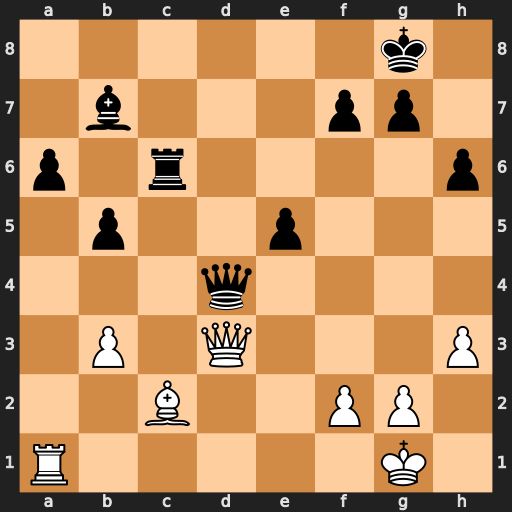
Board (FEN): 6k1/1b3pp1/p1r4p/1p2p3/3q4/1P1Q3P/2B2PP1/R5K1
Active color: w
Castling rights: -
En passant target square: -
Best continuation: Qh7+ Kf8 Rd1